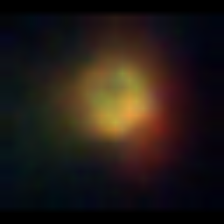
Taxon: NanoPlankton
Group: Other